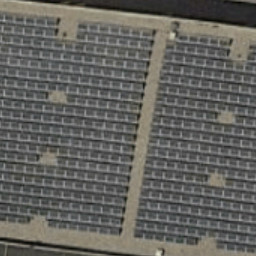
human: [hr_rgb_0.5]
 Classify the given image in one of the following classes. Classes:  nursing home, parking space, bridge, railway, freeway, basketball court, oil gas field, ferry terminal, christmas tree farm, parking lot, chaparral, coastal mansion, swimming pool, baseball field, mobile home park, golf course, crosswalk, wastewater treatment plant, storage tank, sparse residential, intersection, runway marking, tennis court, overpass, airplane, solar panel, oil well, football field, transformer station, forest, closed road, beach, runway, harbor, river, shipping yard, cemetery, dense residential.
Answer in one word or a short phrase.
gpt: solar panel